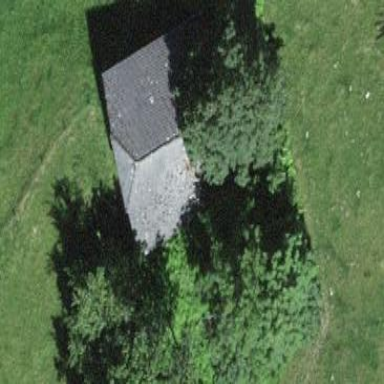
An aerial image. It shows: Farm building.